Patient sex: M
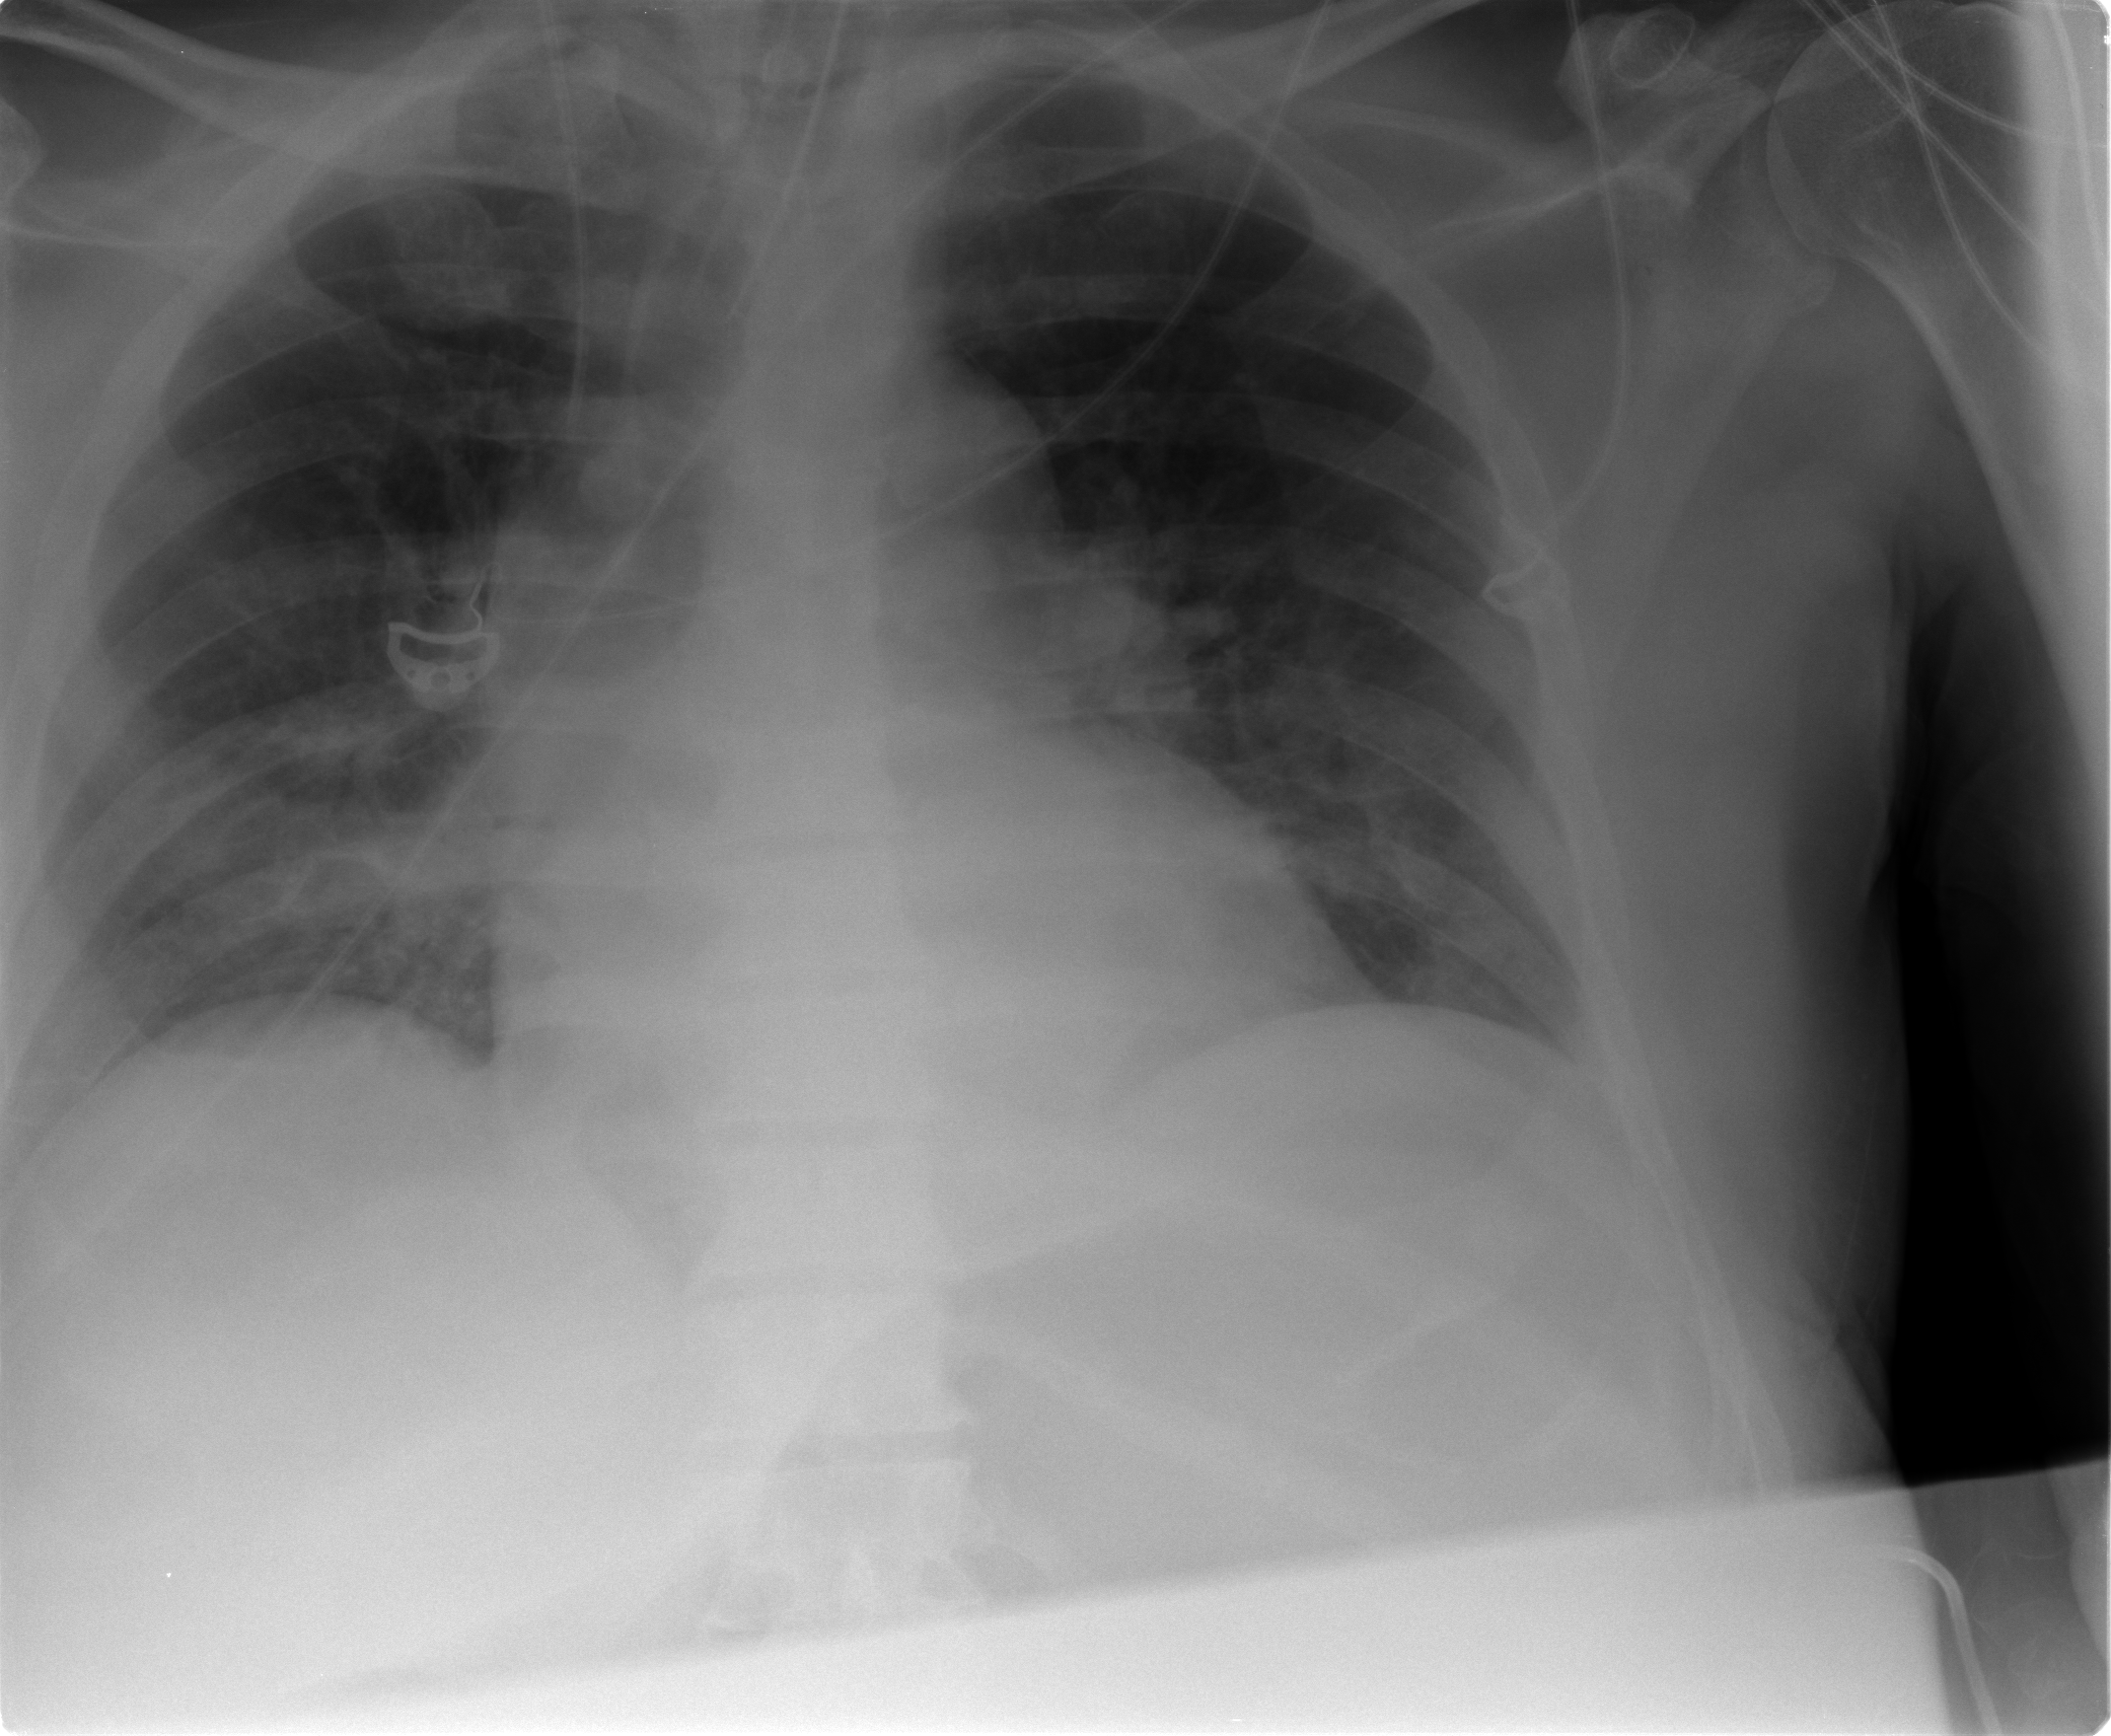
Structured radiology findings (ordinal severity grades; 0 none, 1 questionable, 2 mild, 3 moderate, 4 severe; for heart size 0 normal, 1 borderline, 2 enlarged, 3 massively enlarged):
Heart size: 1
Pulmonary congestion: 2
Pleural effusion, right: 0
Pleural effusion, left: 0
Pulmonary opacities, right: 2
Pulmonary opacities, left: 2
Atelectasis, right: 2
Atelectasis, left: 2